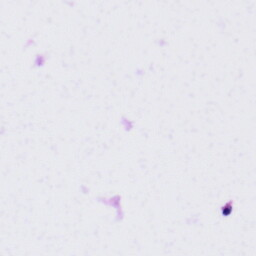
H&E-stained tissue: Tonsil